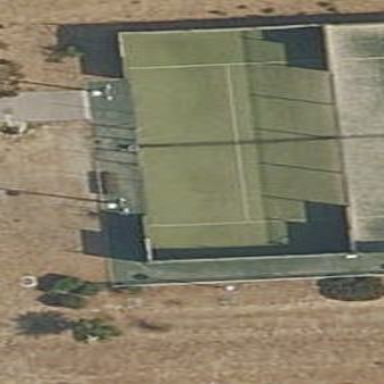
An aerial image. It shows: Paddle tennis court on leisure land.